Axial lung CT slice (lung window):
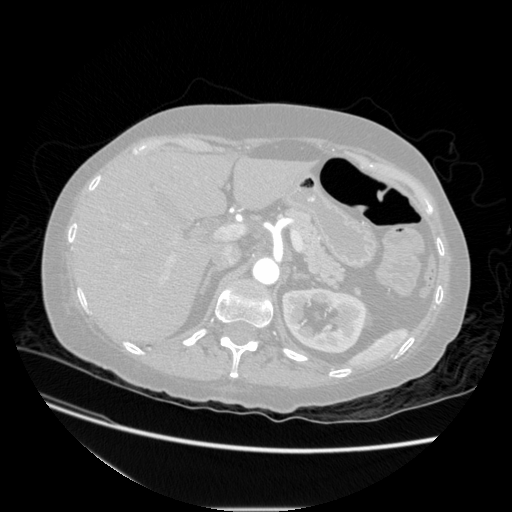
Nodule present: no